Interaction volume radius: 10 \u00c5
Interaction volume height: 35 \u00c5
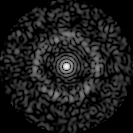
Disorder parameter: 0.8555